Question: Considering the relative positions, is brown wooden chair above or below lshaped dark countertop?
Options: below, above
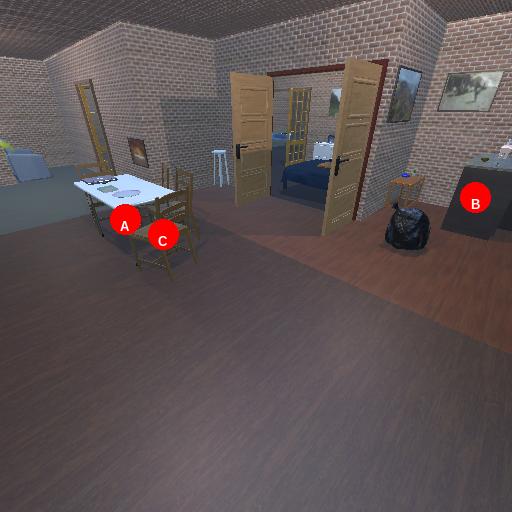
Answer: below